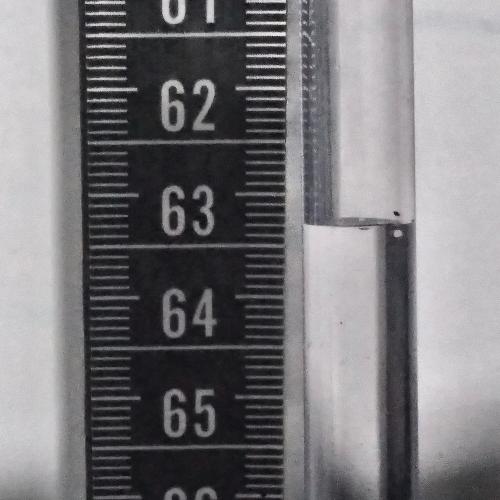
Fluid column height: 63.3 cm